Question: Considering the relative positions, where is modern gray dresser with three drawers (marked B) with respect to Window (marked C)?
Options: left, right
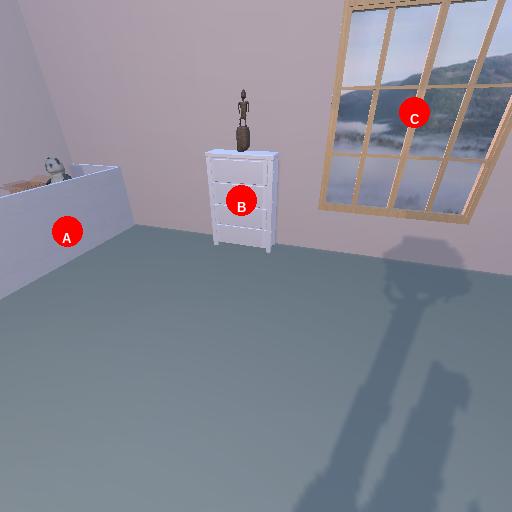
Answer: left